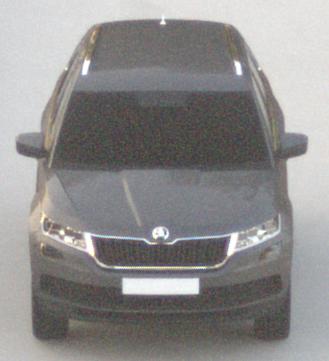
Make: Skoda
Model: Kodiaq 1.4 TSI
Detailed model: Kodiaq
Model produced from: 2017/03
Model produced until: 2018/05
Doors: 5
Color: gray
Road condition: dry road
Daytime: sunrise or sunset
Contrast: low contrast